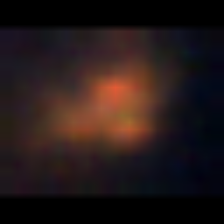
Taxon: NanoPlankton
Group: Other